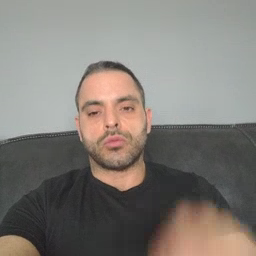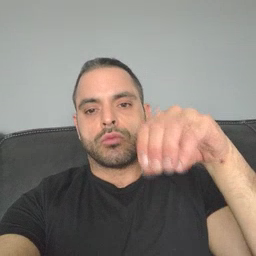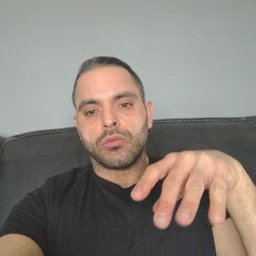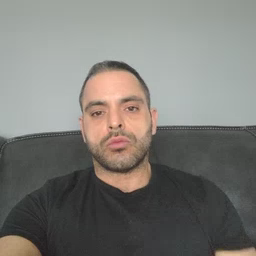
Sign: drop